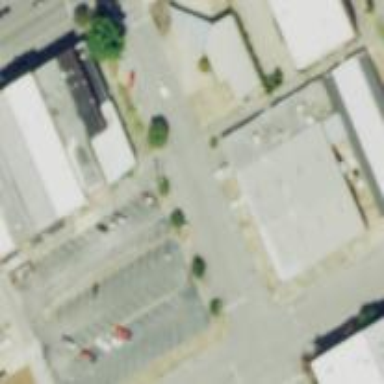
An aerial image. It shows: Alley classified as service road.